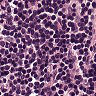
Metastatic tissue present: no